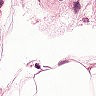
Metastatic tissue present: no